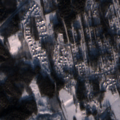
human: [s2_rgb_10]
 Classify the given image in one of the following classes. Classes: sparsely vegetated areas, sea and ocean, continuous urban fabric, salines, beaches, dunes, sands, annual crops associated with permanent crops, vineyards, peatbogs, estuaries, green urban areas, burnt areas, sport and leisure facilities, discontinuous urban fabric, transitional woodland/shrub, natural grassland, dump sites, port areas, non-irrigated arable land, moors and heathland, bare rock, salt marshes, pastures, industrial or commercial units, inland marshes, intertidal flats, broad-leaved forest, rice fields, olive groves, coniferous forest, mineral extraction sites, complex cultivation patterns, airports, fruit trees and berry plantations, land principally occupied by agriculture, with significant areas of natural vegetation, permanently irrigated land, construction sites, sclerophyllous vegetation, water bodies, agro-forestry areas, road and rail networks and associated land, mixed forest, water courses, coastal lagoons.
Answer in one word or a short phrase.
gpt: discontinuous urban fabric, coniferous forest, mixed forest